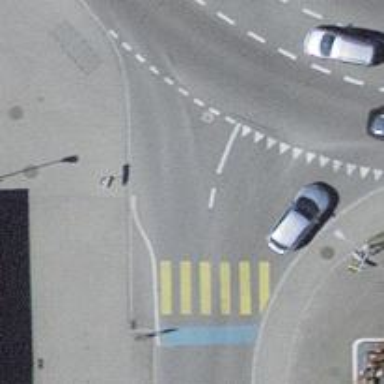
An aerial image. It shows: Road with "give way" sign.